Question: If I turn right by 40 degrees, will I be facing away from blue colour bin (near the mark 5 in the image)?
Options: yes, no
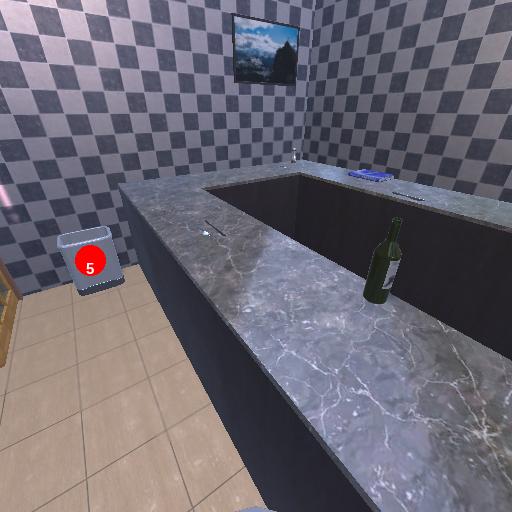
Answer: yes